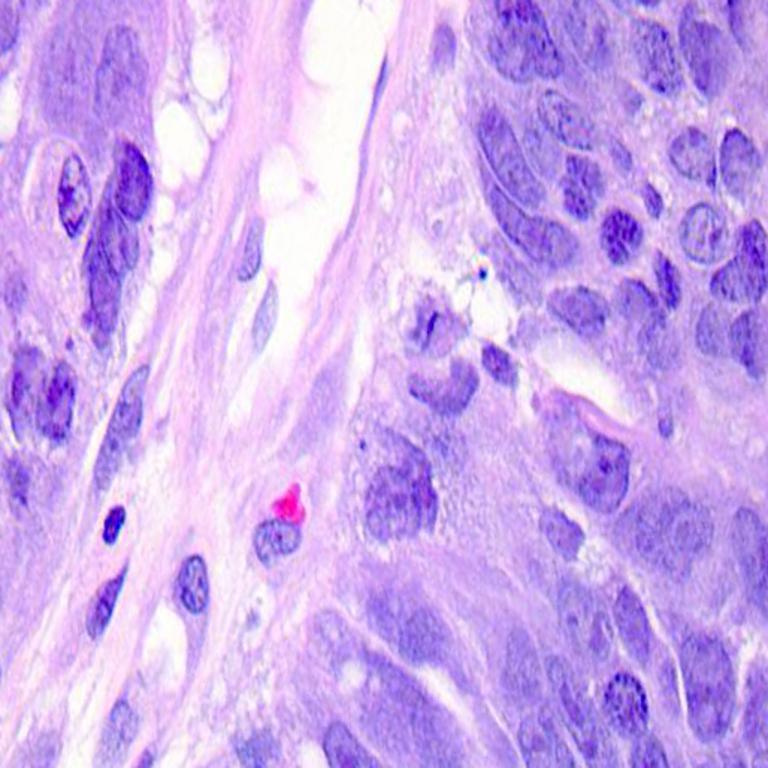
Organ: colon
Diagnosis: adenocarcinomas